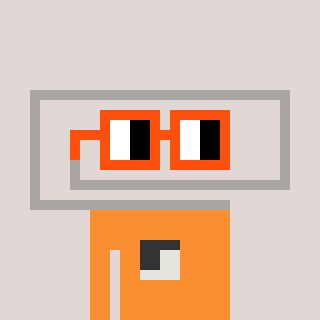
a pixel art character with square orange glasses, a paperclip-shaped head and a orange-colored body on a warm background